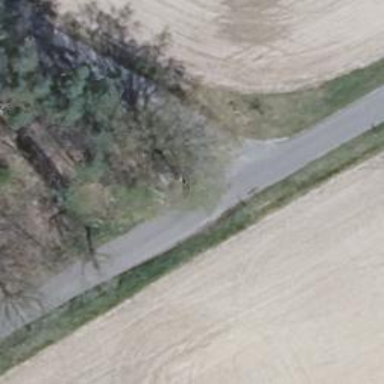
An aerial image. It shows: Stop road.